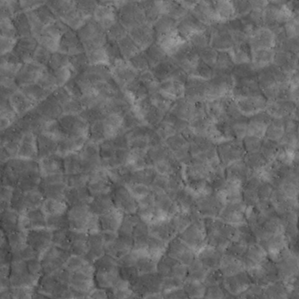
Label: non_frost